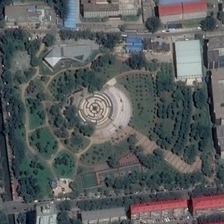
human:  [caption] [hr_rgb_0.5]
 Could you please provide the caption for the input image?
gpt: several buildings and a river is around a square with some green trees .

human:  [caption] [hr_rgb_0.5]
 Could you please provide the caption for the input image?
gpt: several buildings and a river is around a square with some green trees .

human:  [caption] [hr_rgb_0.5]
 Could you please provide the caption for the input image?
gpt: the large square is surrounded by dark green trees .

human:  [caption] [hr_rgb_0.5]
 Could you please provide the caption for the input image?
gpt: the center of the square is an oval .

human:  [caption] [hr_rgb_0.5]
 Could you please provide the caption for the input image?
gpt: the center of the square is an oval .